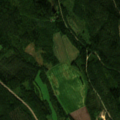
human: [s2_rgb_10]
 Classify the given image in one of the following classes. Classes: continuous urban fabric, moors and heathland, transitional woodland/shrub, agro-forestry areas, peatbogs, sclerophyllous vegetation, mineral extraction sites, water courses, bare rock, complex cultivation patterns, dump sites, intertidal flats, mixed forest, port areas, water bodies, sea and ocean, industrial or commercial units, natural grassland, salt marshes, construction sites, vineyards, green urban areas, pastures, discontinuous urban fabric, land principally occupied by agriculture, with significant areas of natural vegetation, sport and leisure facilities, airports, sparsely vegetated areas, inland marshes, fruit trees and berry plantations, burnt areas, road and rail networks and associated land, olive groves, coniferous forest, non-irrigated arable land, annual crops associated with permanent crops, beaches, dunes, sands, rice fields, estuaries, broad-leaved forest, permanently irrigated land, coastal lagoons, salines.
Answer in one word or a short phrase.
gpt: land principally occupied by agriculture, with significant areas of natural vegetation, coniferous forest, mixed forest, transitional woodland/shrub